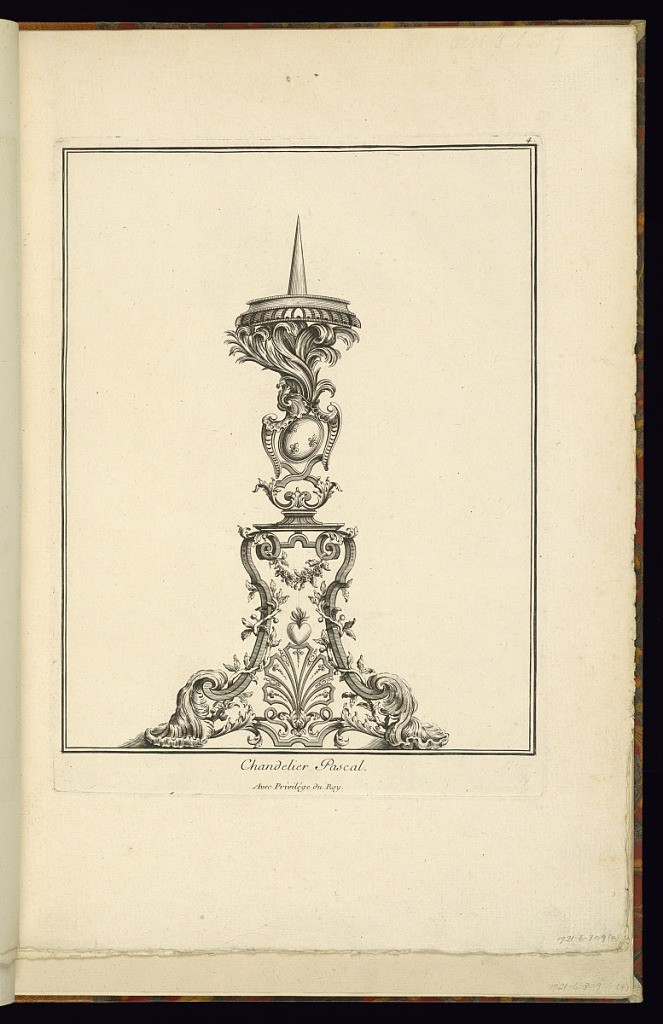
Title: Chandelier Pascal
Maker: Jacques Valentin Fontaine, French, active 1740 – 1760
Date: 1742–55
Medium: Etching and engraving on laid paper
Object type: Print
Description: Design for a paschal candlestand for liturgical use. The candlestick is decorated with rococo motifs, strapwork frame, c-scrolls, fleurons, acanthus leaves, scrolling branches with leaves, festoons of flowers, rinceau, flaming heart, and shell motifs for supports. The upper section features a cartouche framing the three fleurs-de-lys of the French royal coat of arms, topped with feathers or palm leaves supporting the holder and spike for the candle. The plate is numbered and titled.